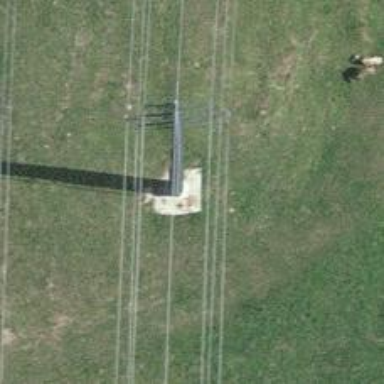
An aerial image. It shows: Power line in the image.